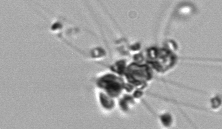
Label: Chaetoceros_didymus_TAG_external_flagellate